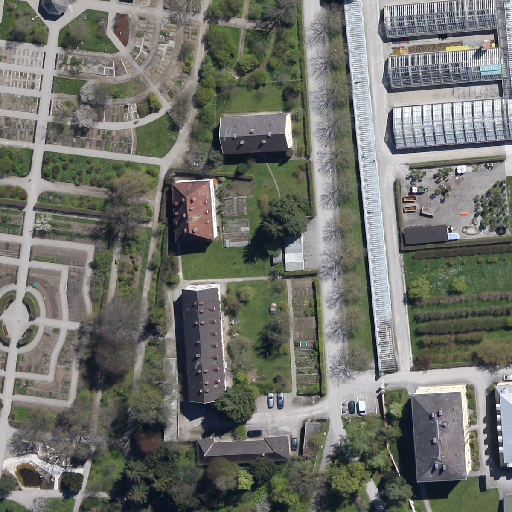
Referring expression: building along the road